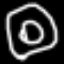
Label: donut